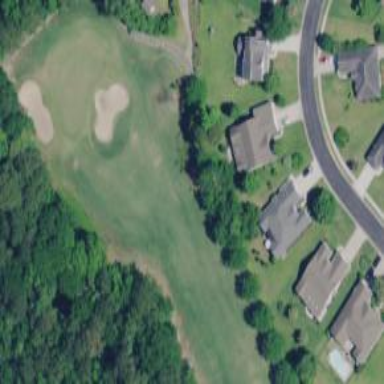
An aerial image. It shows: Golf cartpath that is also road path.